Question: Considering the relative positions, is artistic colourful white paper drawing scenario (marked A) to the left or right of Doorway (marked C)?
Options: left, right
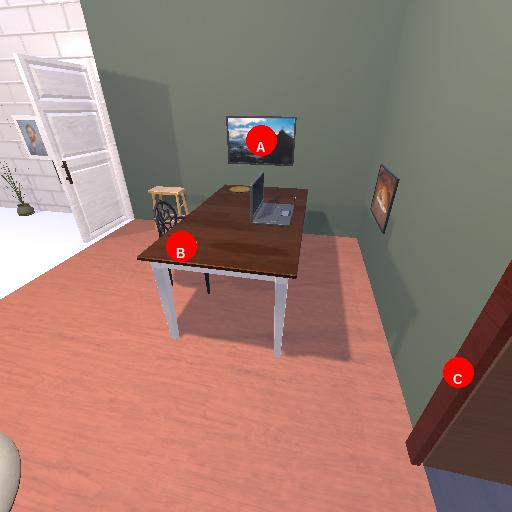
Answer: left